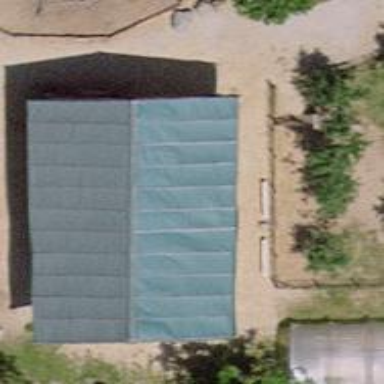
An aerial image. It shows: View of roof of building.